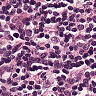
Metastatic tissue present: no